Field crop: maize
Growth stage: 2
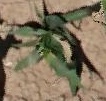
Species: maize